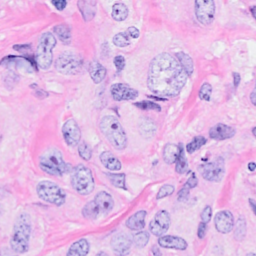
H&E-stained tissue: Breast